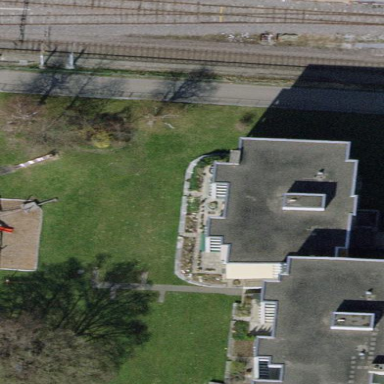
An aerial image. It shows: Building with flat roof.